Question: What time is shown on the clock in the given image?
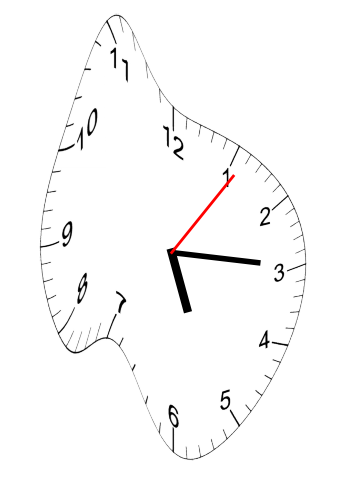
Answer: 05:15:06